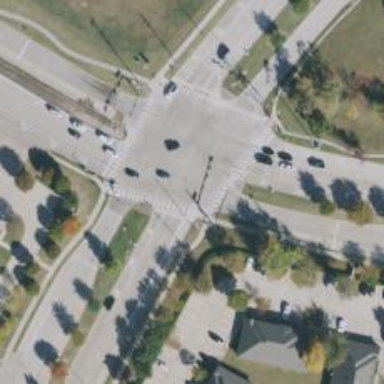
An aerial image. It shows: Secondary road with separate sidewalks.